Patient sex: F
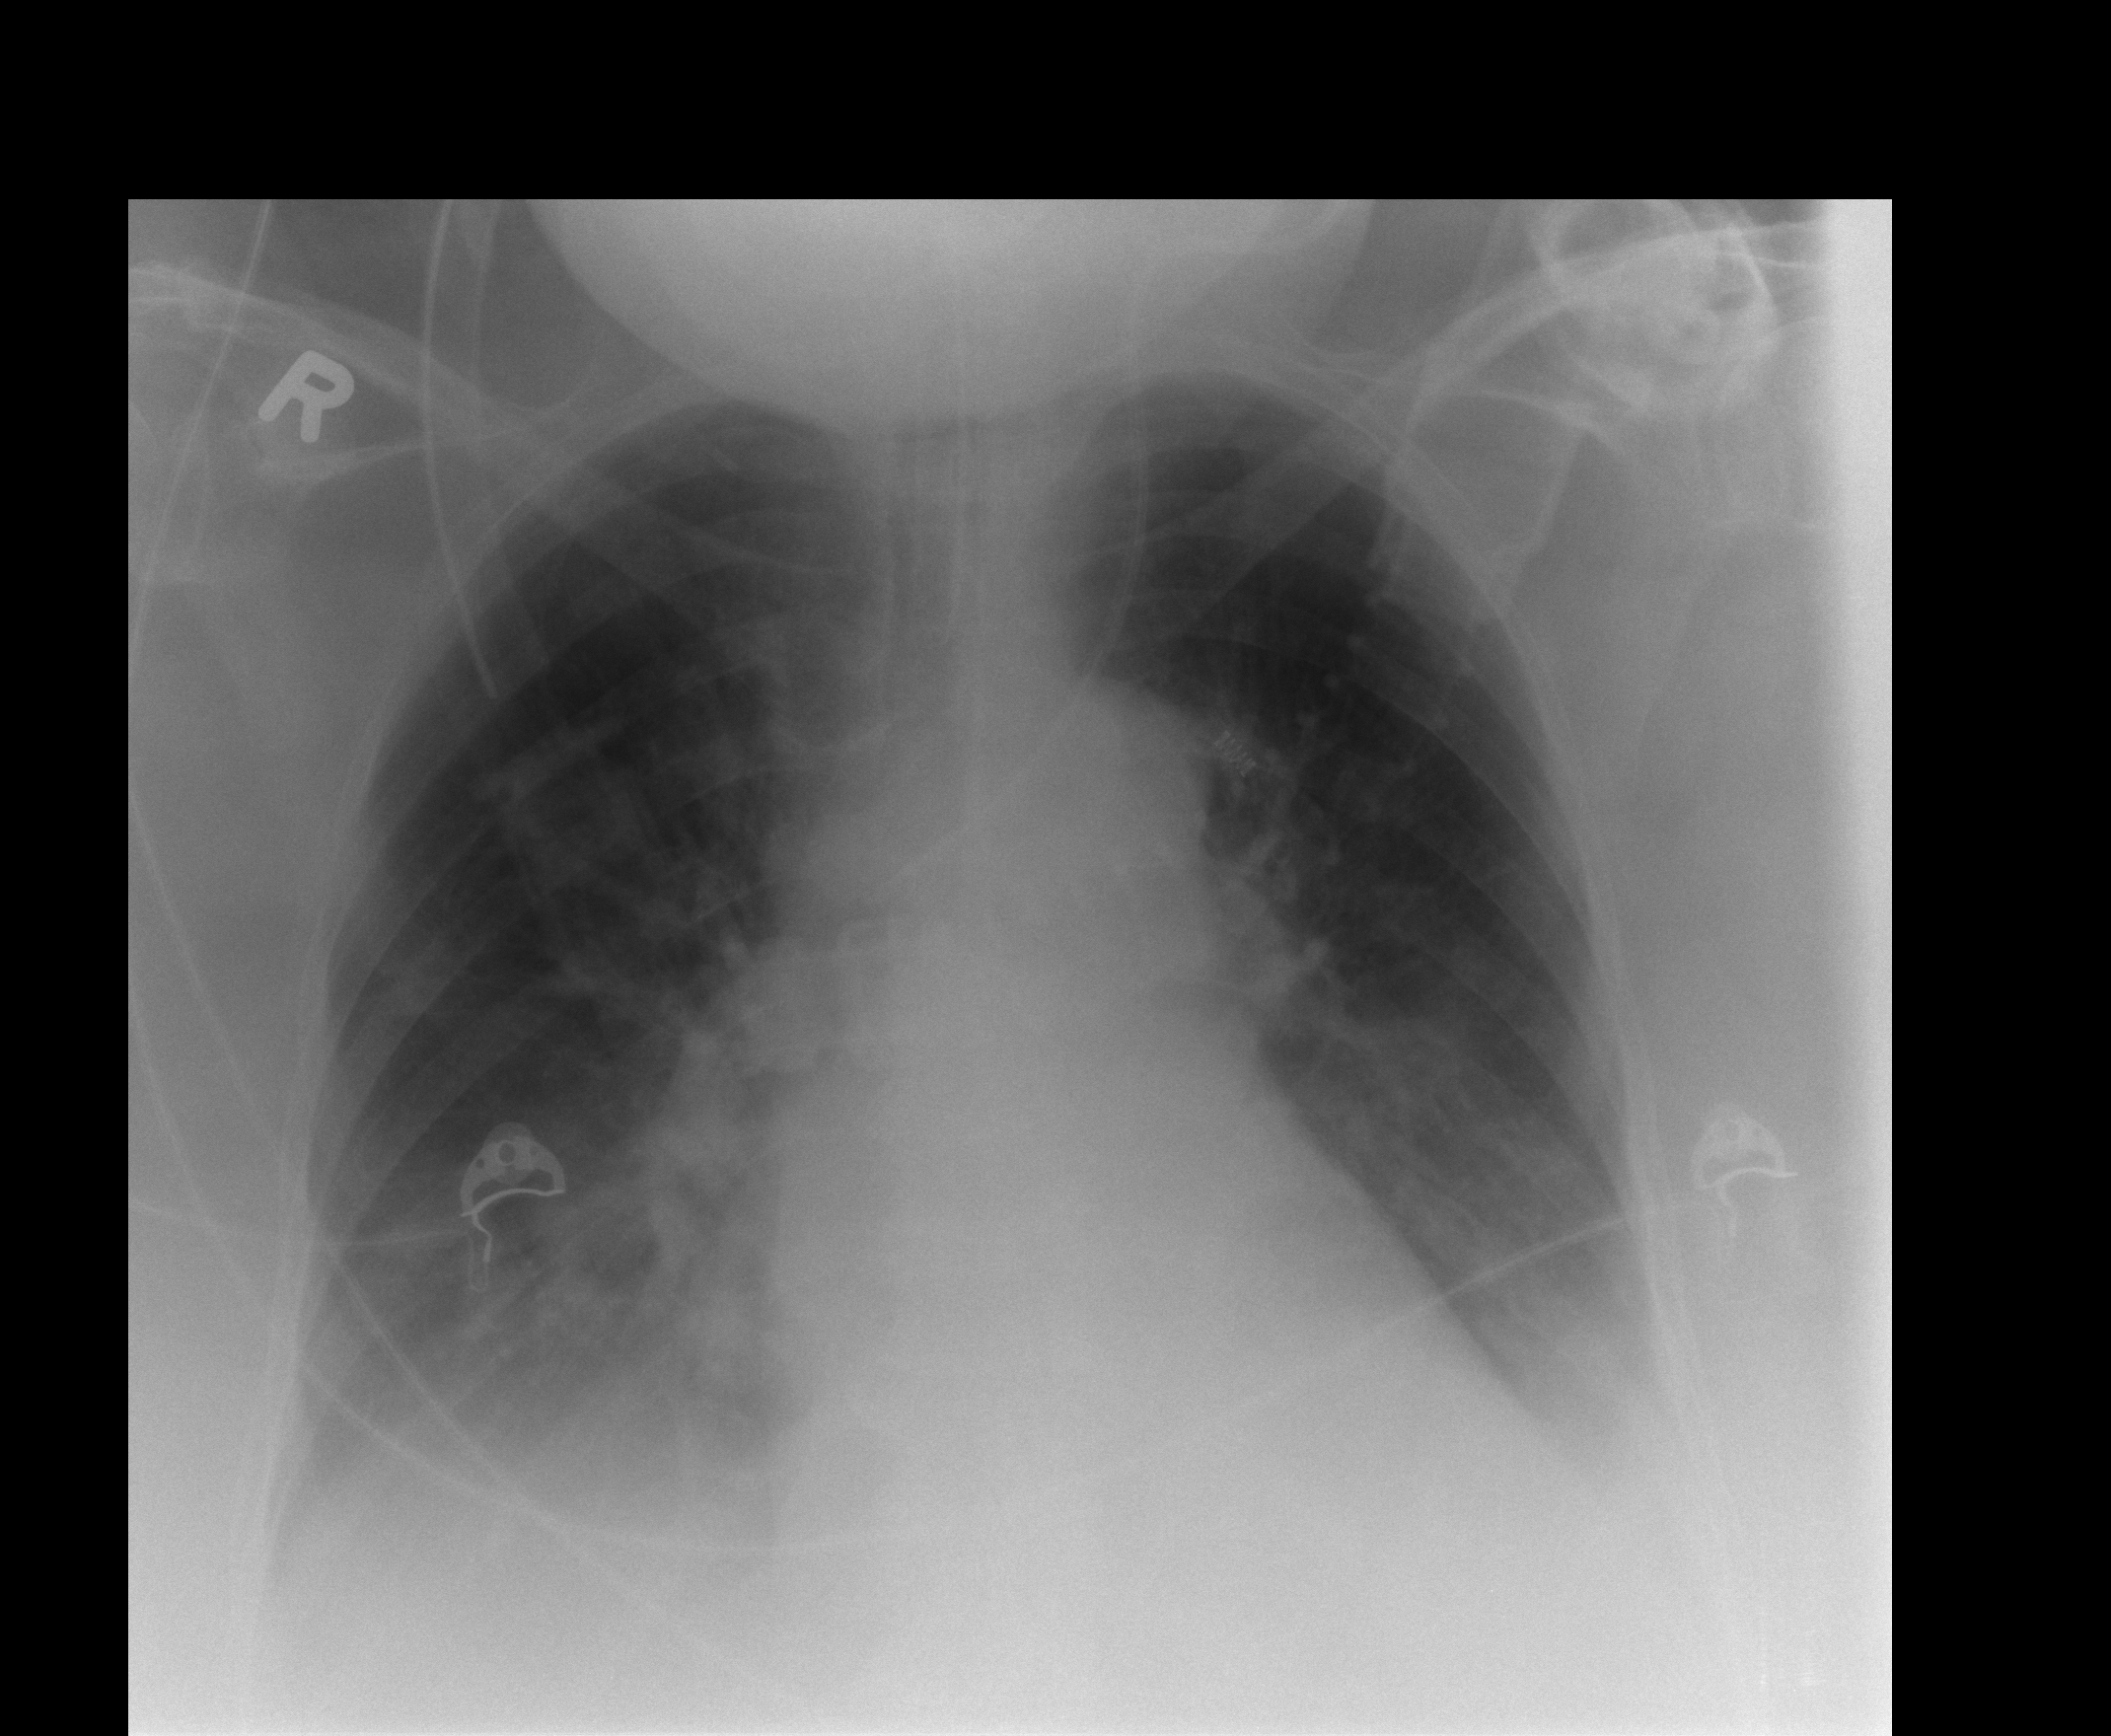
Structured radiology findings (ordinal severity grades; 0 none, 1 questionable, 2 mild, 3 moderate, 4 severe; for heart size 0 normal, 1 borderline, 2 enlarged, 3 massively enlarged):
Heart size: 0
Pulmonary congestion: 1
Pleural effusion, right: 2
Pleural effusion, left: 2
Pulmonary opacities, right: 0
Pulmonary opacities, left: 0
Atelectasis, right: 2
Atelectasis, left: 2